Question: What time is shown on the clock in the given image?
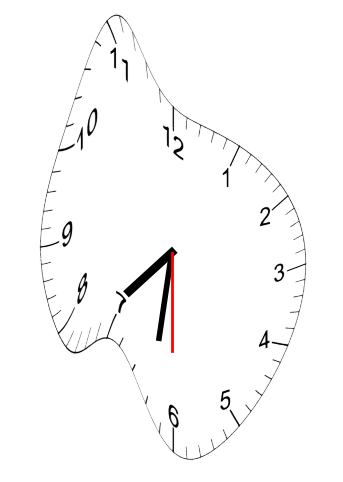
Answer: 07:31:30